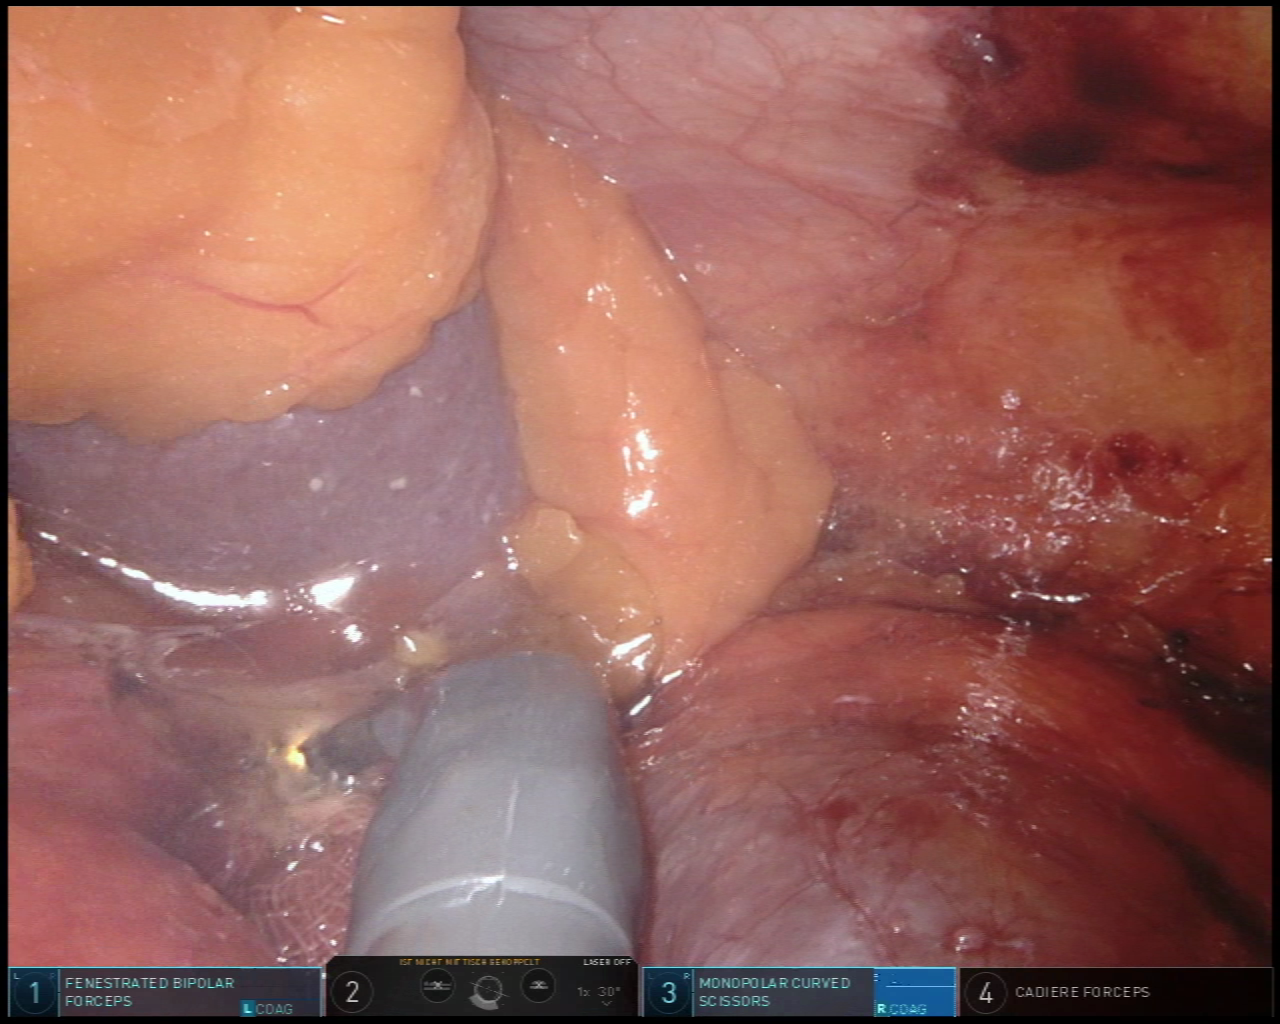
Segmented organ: spleen
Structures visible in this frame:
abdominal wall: yes
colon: no
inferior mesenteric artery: no
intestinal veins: no
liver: no
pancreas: no
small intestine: no
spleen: yes
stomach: no
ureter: no
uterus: no
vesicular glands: no